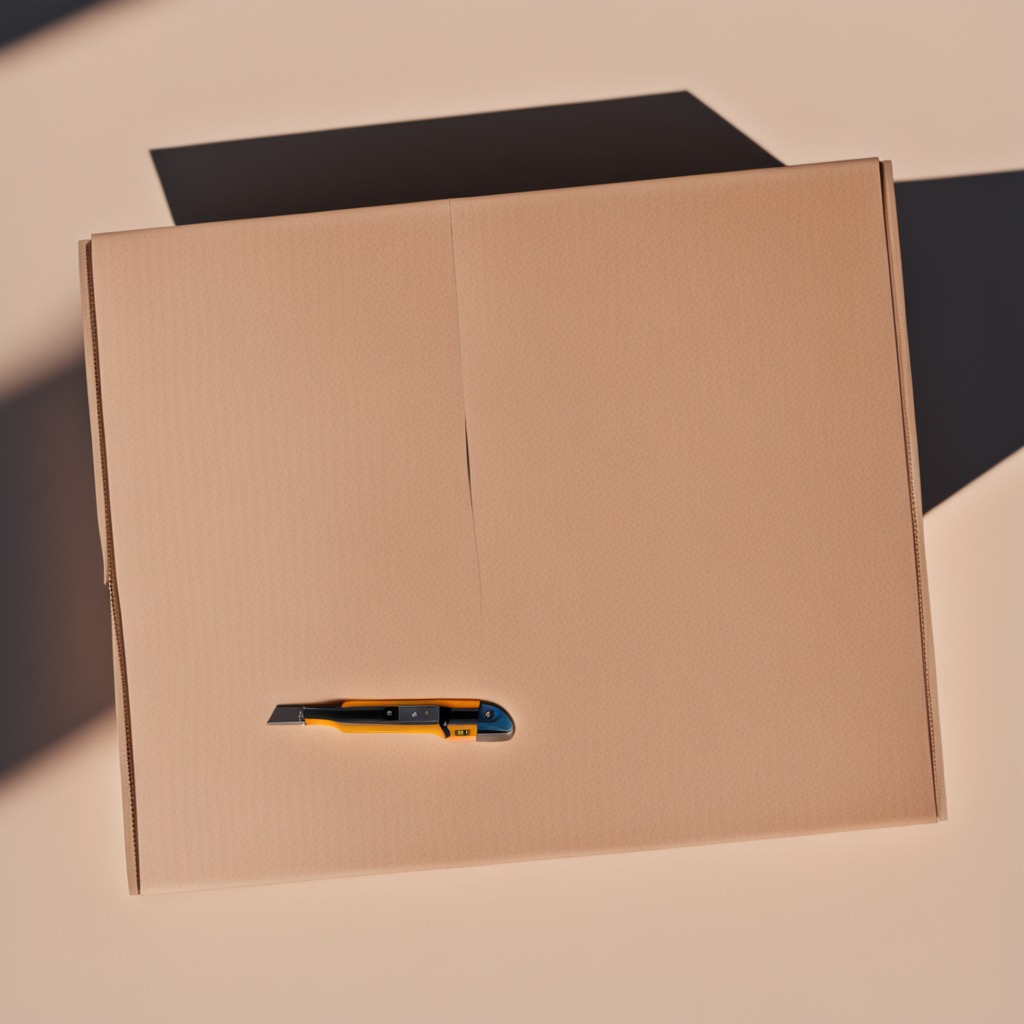
A utility knife lies on the cardboard box surface in an outdoor workshop during daytime bright natural light soft shadows slightly creased but